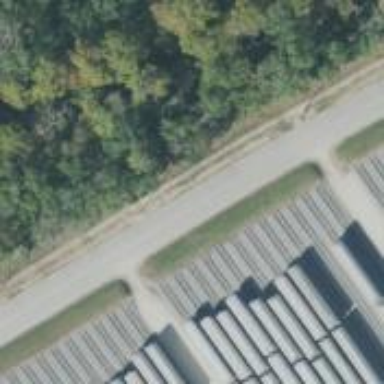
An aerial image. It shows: Railway yard used for servicing trains.